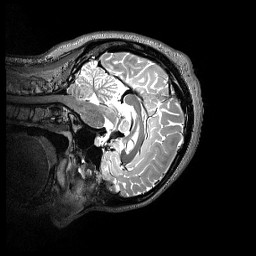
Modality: T2w
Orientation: sagittal
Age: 32
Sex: female
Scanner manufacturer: siemens
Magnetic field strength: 3 T
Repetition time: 3.2 s
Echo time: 0.565 s